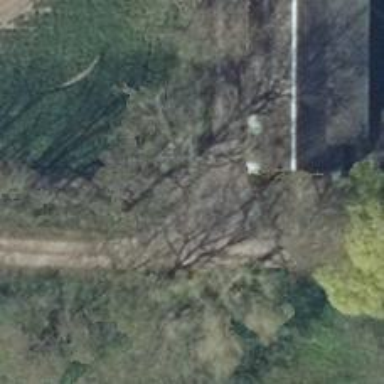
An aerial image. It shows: Row of deciduous broadleaved trees.